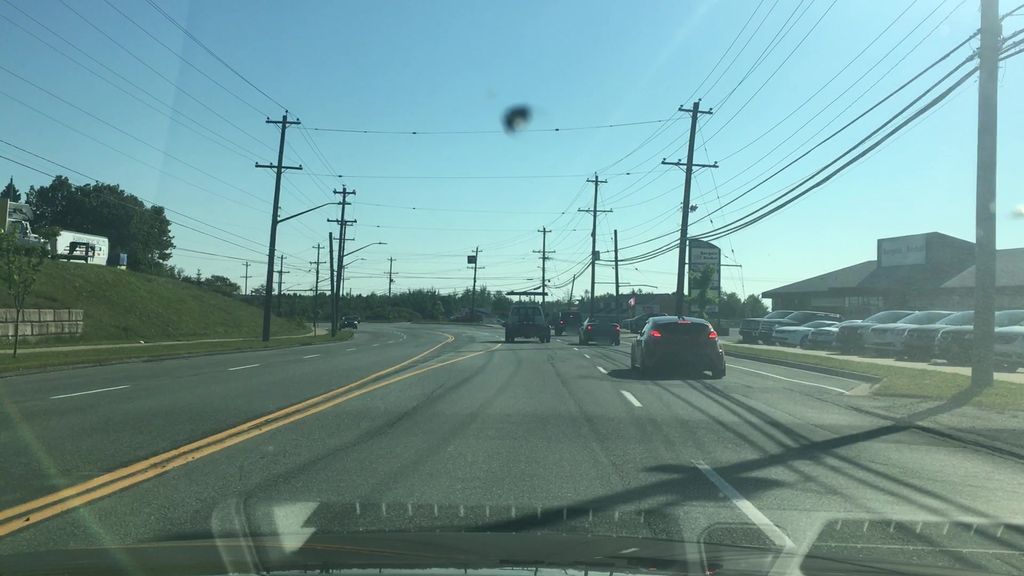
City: halifax